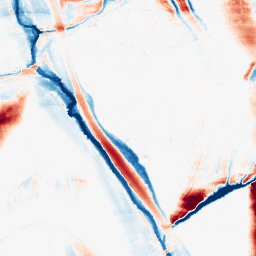
Category: morphological
Decomposition family: morphological_ellipse
Decomposition parameters: operation: average
width: 10
height: 50
Upsampling method: edge_directed
Upsampling parameters: scale: 4
Upsampling scale: 4